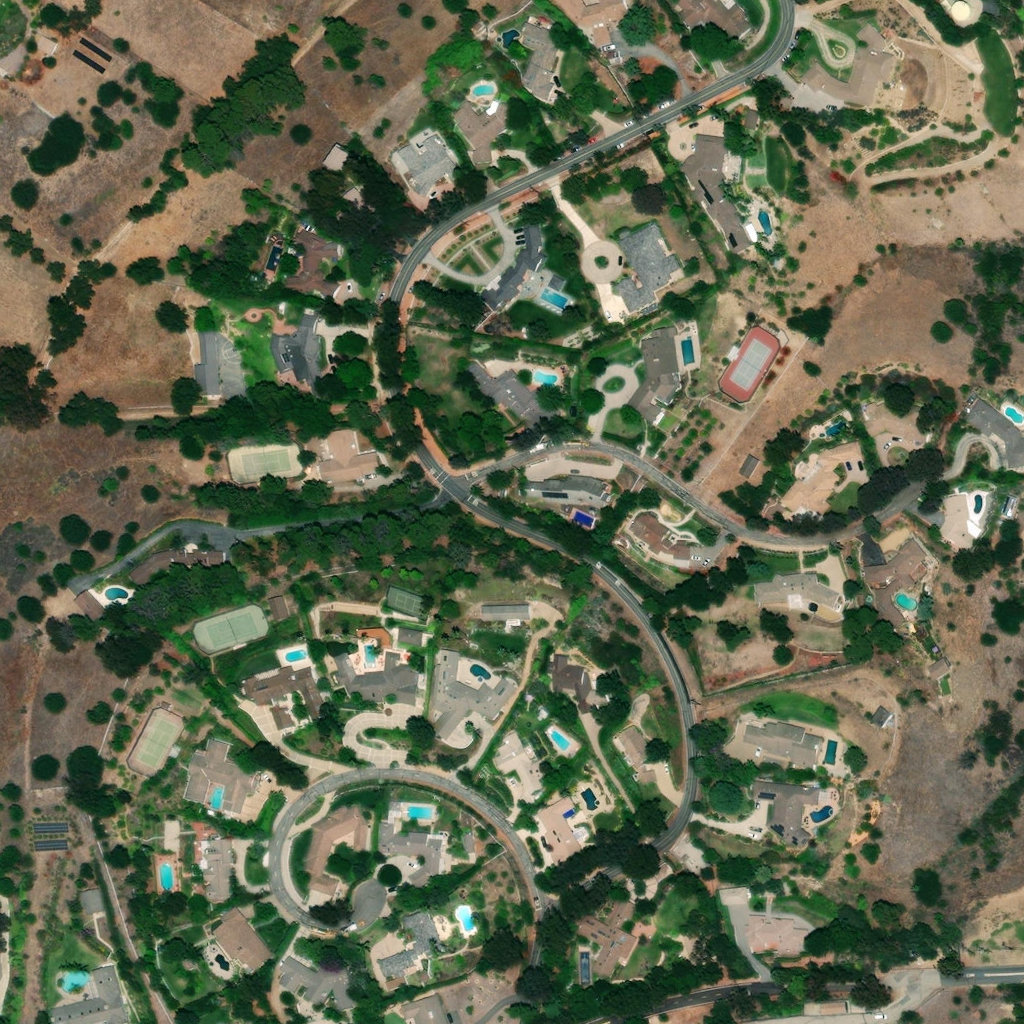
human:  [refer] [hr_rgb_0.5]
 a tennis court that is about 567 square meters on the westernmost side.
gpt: <box>[[12, 68, 18, 76, 0]]</box>